Field crop: maize
Growth stage: 1
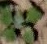
Species: chenopodium